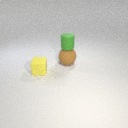
small green rubber cylinder above large brown rubber sphere